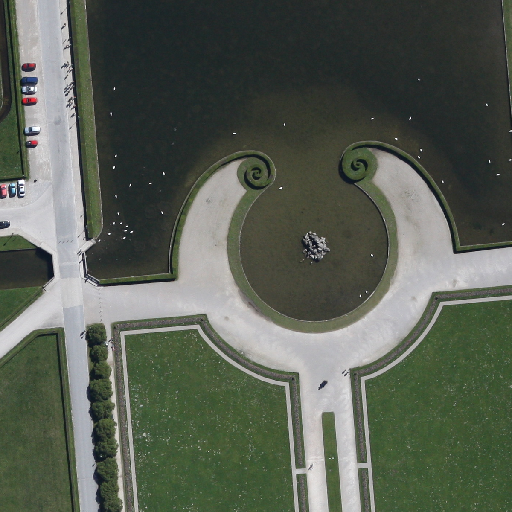
Referring expression: light-duty vehicle